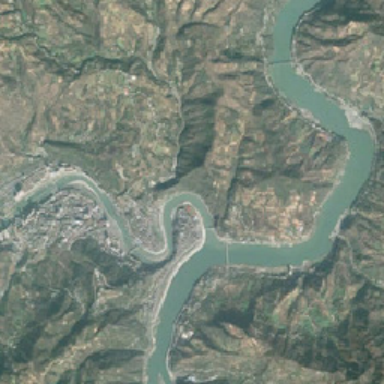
This is a very high mountain .